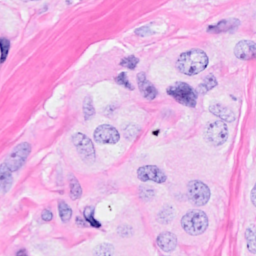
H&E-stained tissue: Breast